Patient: sex M, age 64
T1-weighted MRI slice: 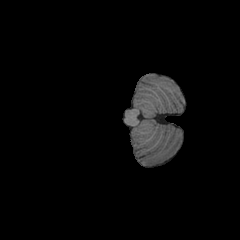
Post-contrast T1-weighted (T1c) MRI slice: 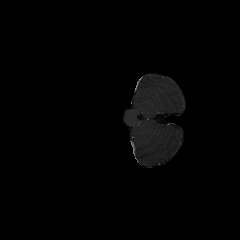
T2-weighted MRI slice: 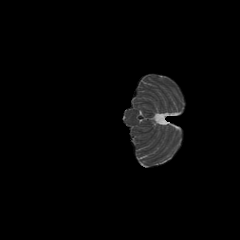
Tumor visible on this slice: no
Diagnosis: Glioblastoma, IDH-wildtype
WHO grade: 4